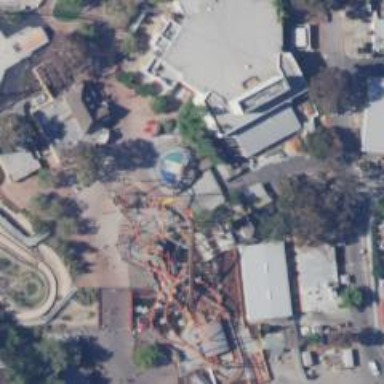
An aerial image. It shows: Thrilling roller coaster attraction.